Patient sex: M
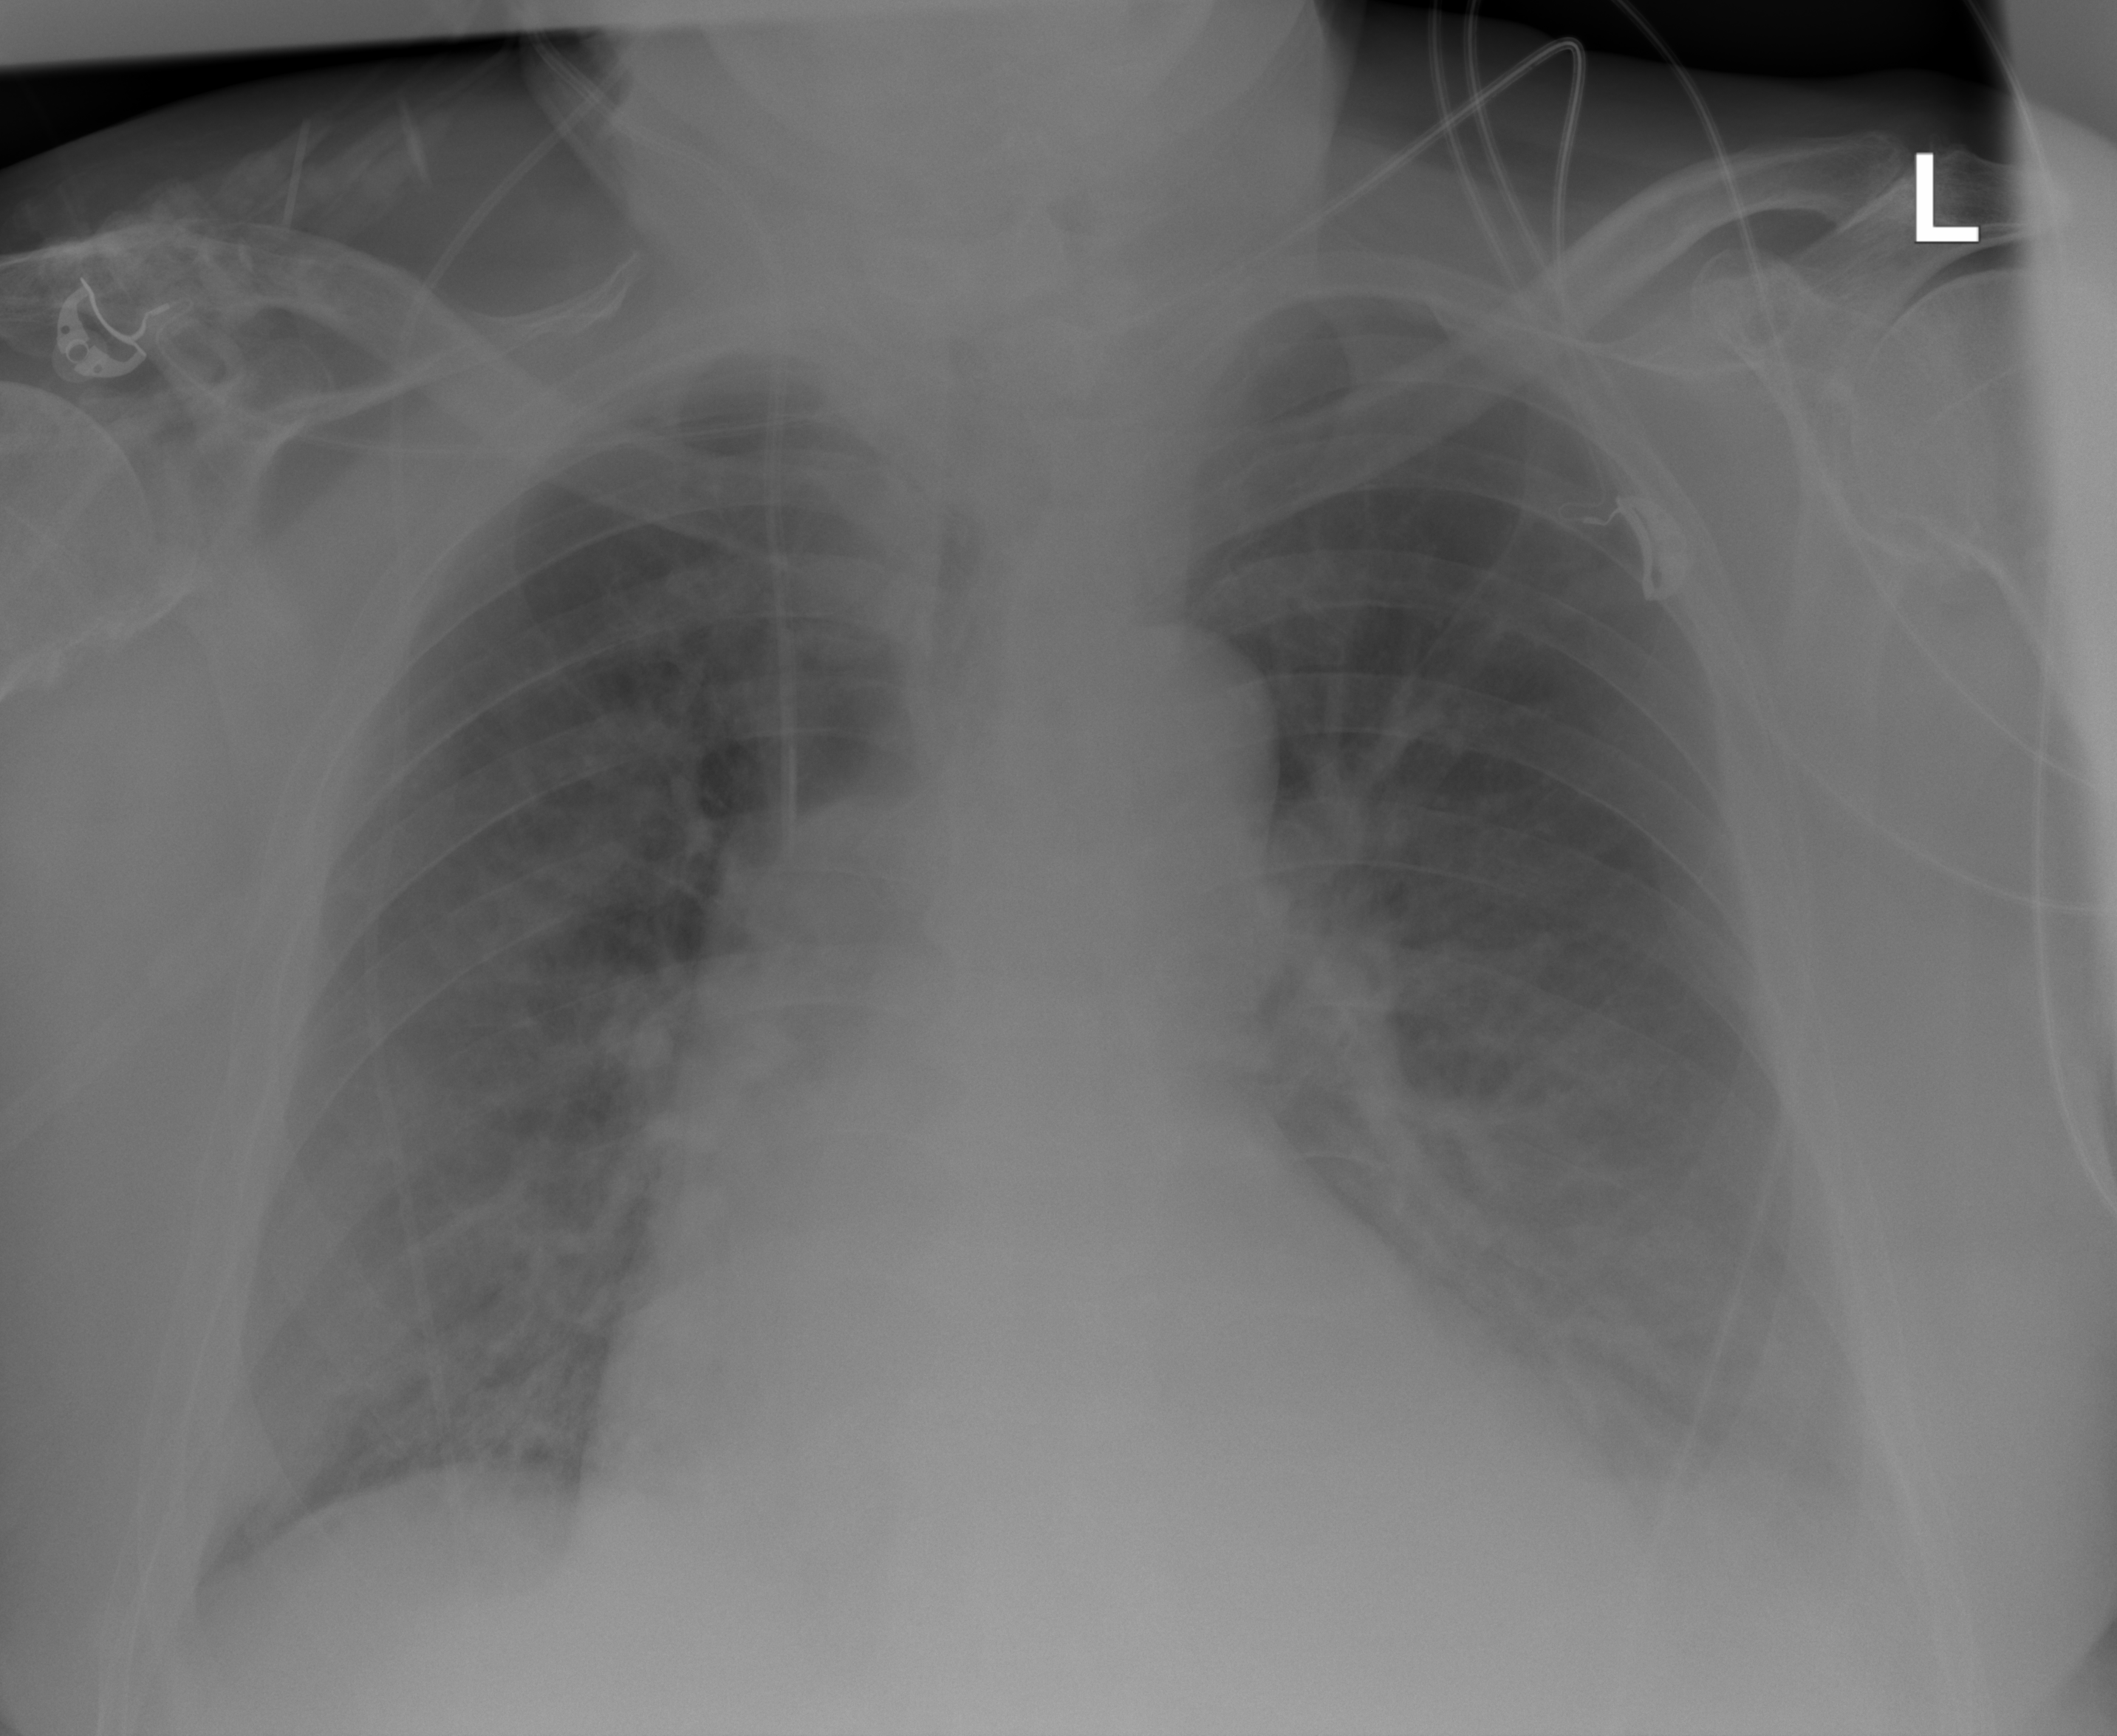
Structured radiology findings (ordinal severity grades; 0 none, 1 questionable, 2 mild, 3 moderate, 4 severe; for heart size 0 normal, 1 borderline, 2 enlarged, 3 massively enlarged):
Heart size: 2
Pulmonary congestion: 2
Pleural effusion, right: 0
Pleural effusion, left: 2
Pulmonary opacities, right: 2
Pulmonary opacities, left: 1
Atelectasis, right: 2
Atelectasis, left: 2